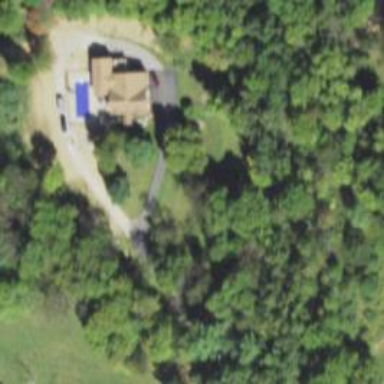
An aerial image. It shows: Driveway.